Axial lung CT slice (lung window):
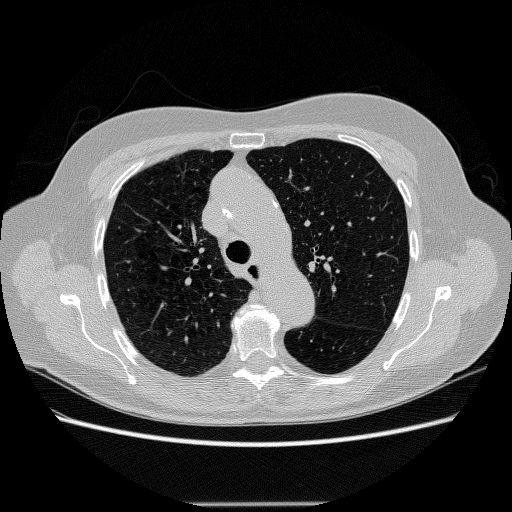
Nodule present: no